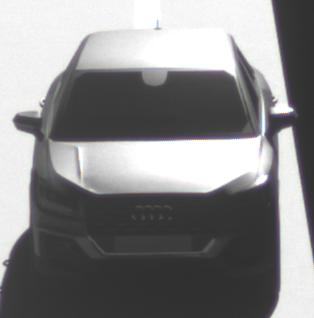
Make: Audi
Model: Q2
Model produced from: 2016
Model produced until: 2020
Doors: 5
Color: gray
Road condition: dry road
Daytime: morning or afternoon
Contrast: high contrast